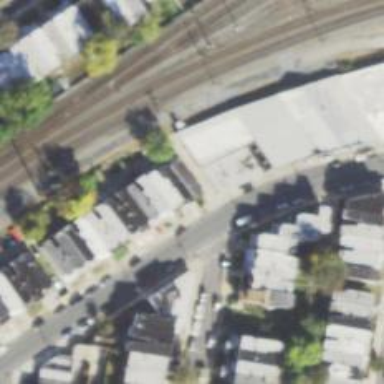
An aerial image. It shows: Alley classified as service road.